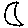
Label: moon